Question: I'm making an ajax call that repeatedly calls an api for json data. I've never had it fail with other browsers, but something weird is happening to the response within the Android Browser. I put a console log using weinre that catches the returned data. Can anyone make sense of it and how to handle it?
Screenshot:

Everything is running along smoothly until the last one causes an error like this: 'Uncaught TypeError: Cannot read property 'Requests' of undefined'
Why is it not returning like the previous json return from the ajax calls?
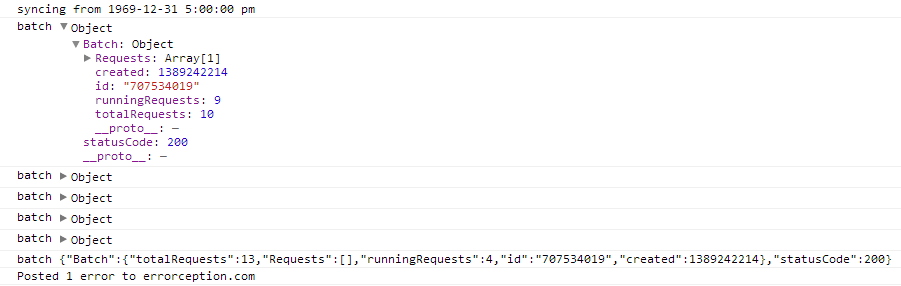
Answer: I couldn't find anyway to handle this other than wrap the whole result in a try catch. If it does catch something then it just tries again to get the batch and has thus far always been successful on the second attempt.
'''
try {
//ajax returned result
} catch (error) {
console.error(error);
window.setTimeout(function() {
getBatch();
}, 2000);
}
'''